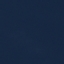
Land use / land cover class: SeaLake